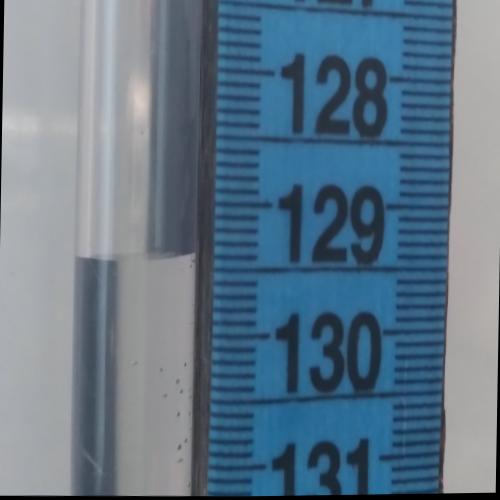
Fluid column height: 129.4 cm